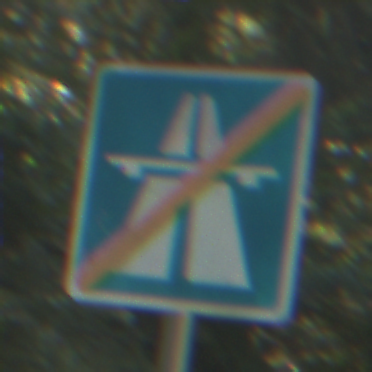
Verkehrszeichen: EndeAutbahn
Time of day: MorningAfternoon
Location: Outdoor (Nature)
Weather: Clear
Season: NotSpecified
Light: Natural